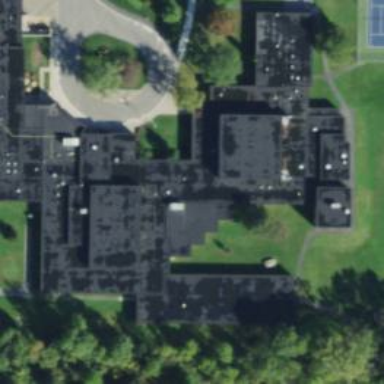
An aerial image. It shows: School.